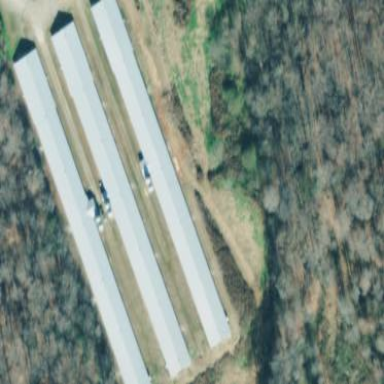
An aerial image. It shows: Poultry house.